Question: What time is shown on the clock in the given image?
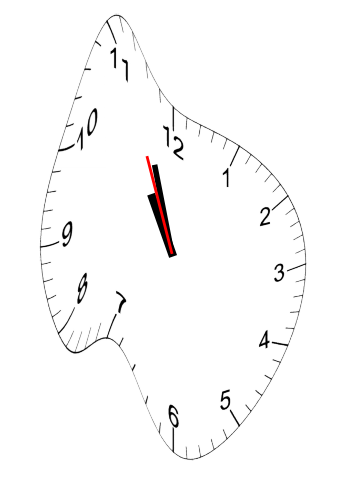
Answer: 10:56:56